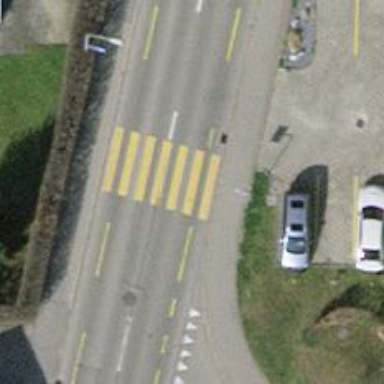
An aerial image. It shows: Tertiary road with asphalt surface and designated cycle lane.